Interaction volume radius: 10 \u00c5
Interaction volume height: 15 \u00c5
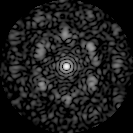
Disorder parameter: 0.6771